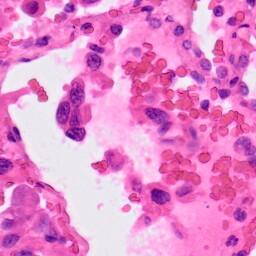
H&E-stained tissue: Lung